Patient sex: F
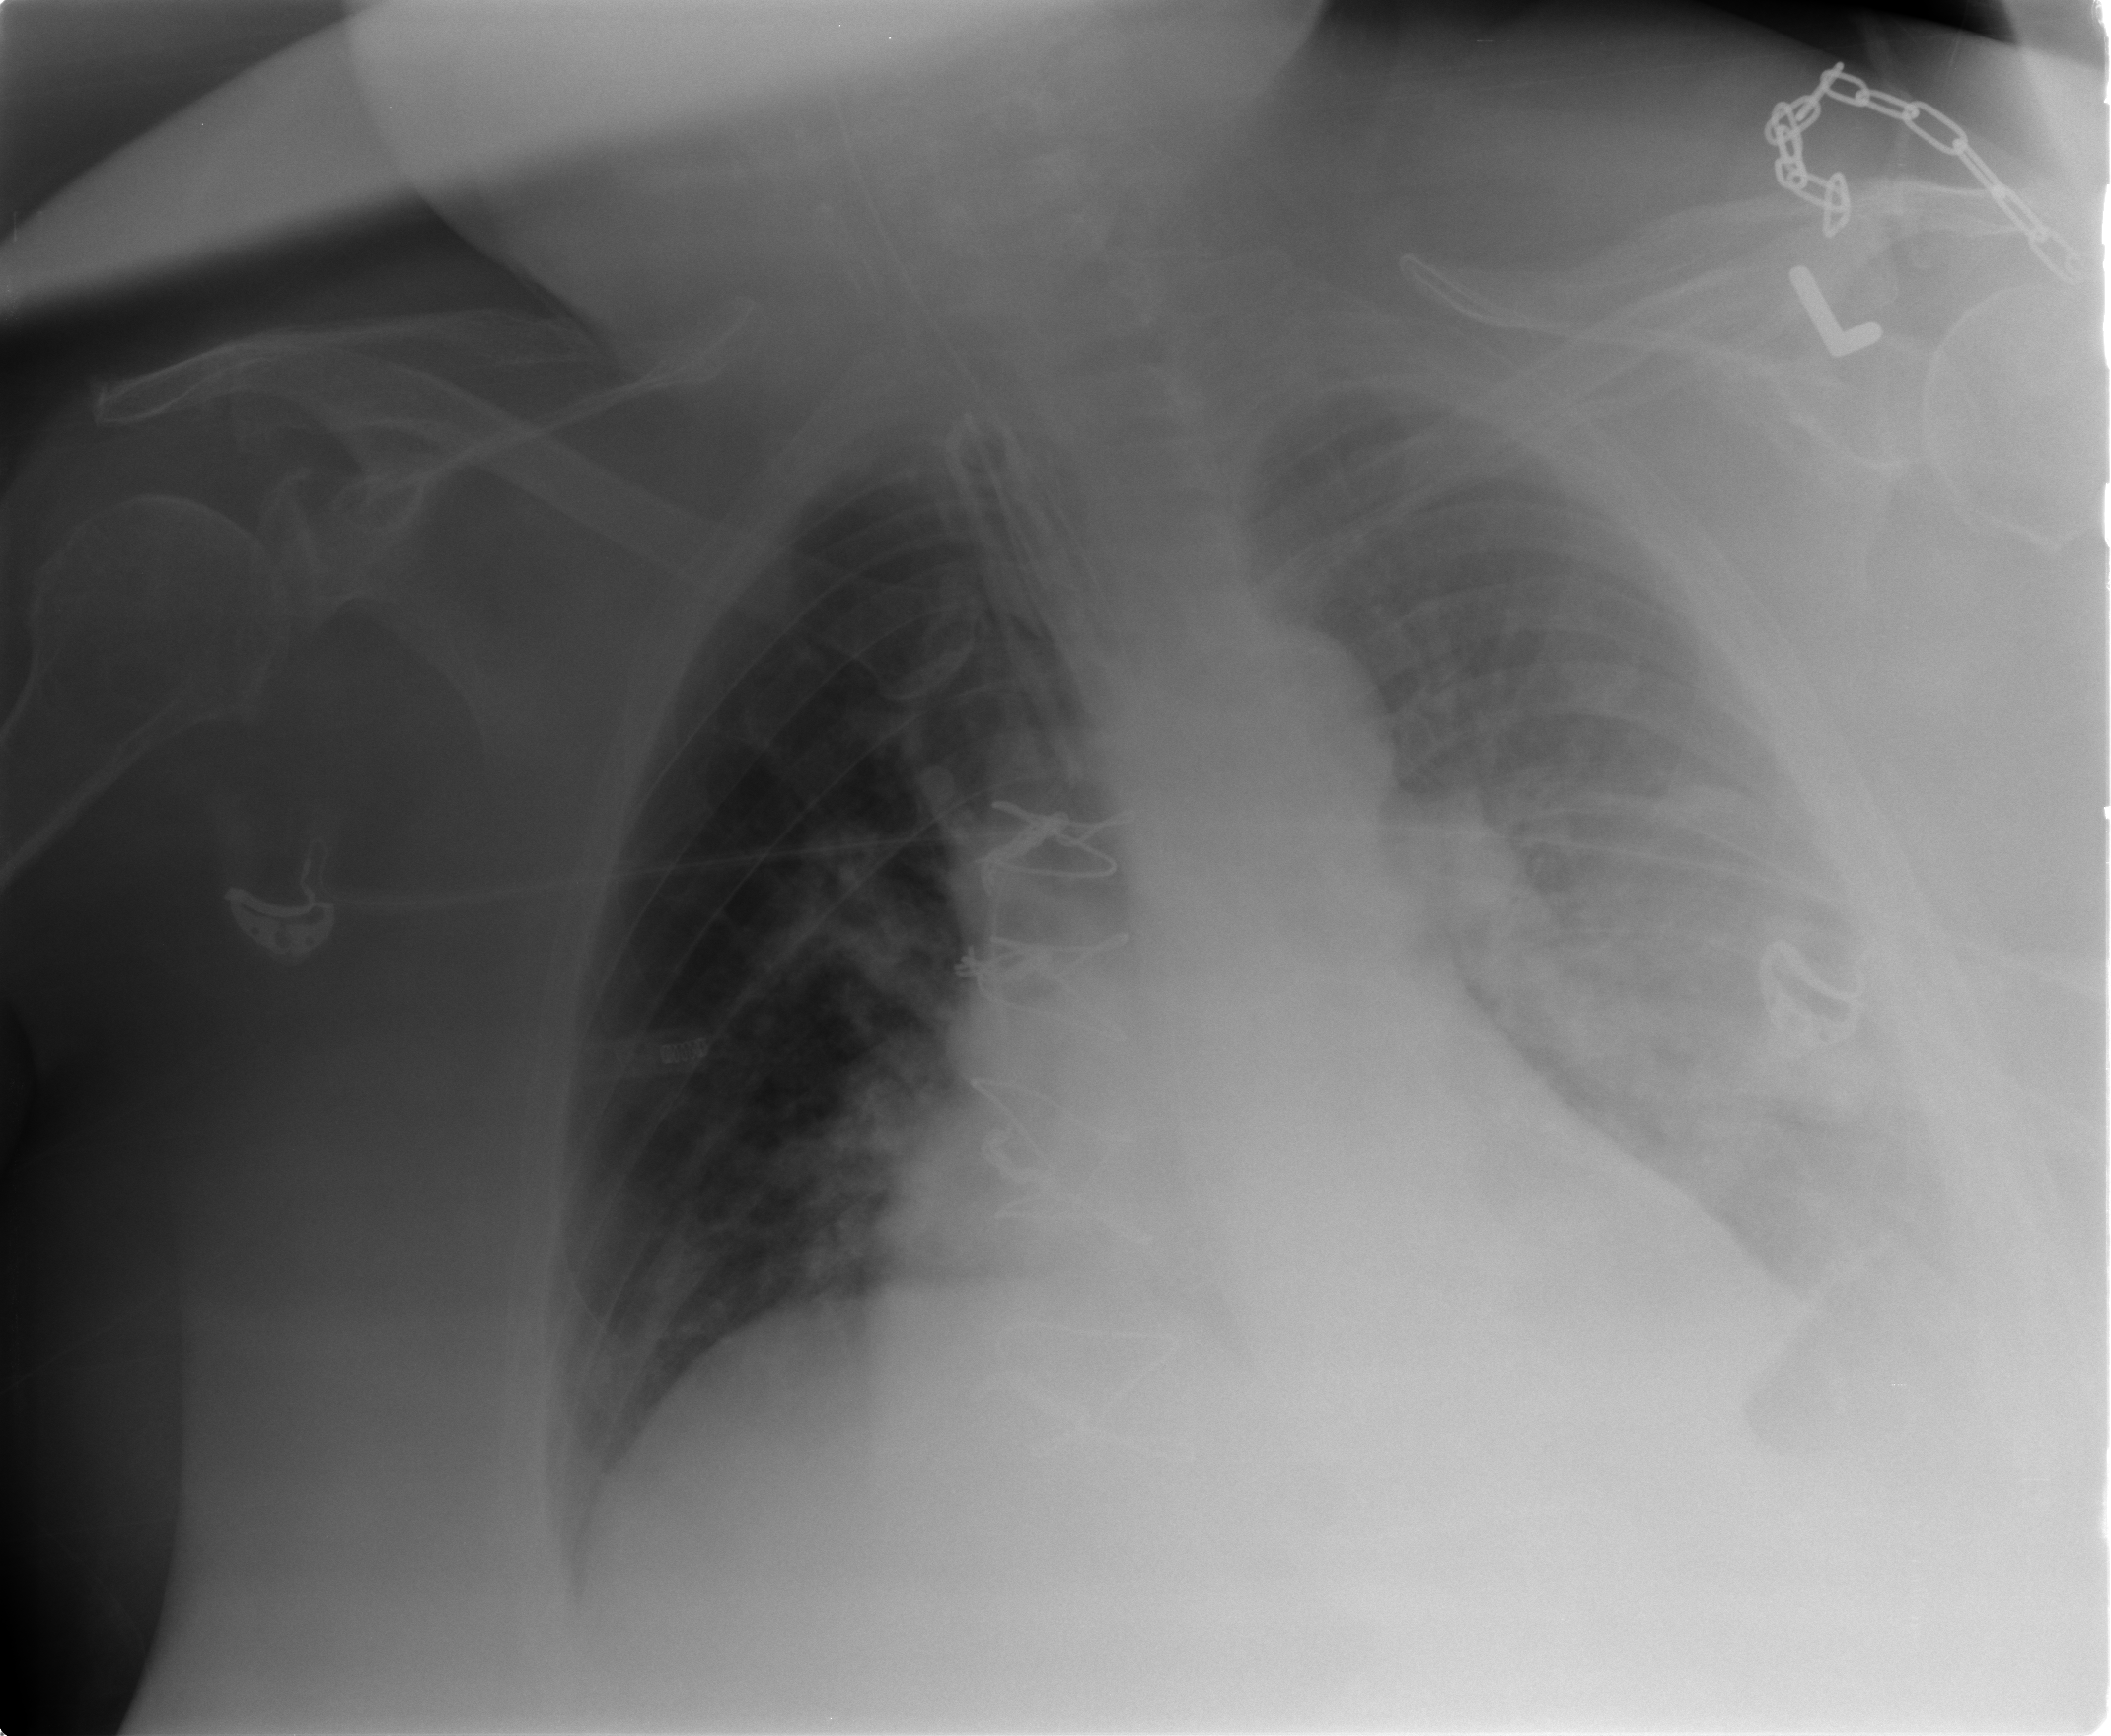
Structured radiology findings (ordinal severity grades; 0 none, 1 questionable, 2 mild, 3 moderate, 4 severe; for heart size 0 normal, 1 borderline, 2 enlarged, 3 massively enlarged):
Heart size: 2
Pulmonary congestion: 2
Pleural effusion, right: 1
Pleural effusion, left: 2
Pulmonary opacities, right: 2
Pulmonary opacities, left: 3
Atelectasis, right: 2
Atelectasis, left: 3